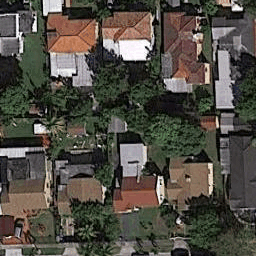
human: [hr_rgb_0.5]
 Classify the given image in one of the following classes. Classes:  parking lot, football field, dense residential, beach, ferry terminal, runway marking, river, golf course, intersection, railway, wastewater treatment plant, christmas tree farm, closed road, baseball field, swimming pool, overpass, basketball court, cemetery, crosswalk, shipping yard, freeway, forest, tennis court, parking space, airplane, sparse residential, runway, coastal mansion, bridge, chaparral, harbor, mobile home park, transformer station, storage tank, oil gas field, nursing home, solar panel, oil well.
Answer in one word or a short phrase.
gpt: dense residential